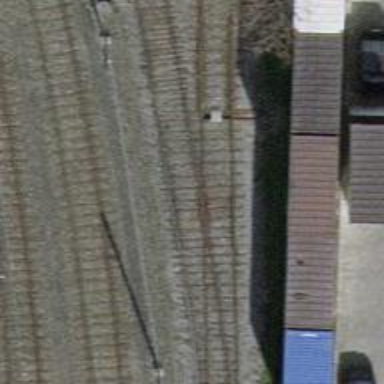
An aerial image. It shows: Siding railway track with one rail.